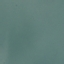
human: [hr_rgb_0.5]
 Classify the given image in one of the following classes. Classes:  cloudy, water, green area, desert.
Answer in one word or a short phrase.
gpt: water